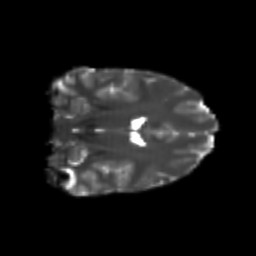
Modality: T2w
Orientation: coronal
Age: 24
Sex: female
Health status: healthy
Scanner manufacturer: philips
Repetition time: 7.388 s
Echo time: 0.08599 s